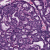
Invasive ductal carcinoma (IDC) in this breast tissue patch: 0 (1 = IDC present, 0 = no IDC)